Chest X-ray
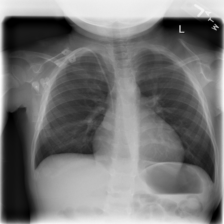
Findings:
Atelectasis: negative
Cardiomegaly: positive
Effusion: negative
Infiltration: negative
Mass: negative
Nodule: negative
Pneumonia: negative
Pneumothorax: negative
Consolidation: negative
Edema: negative
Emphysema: negative
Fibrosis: negative
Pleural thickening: negative
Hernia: negative